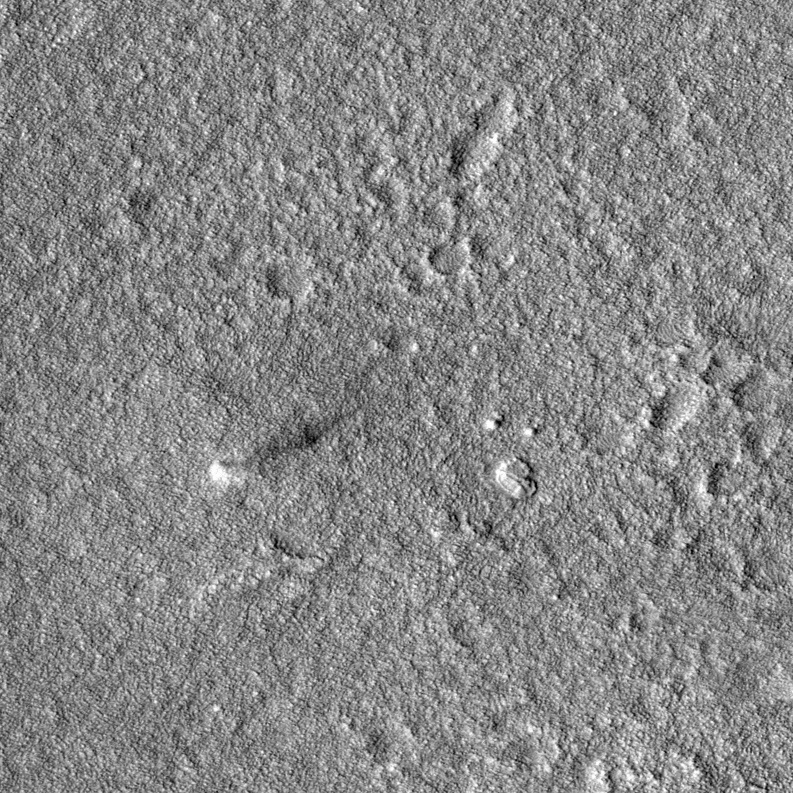
Label: dustdevil